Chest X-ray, PA view. Patient: 60 years old, sex F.
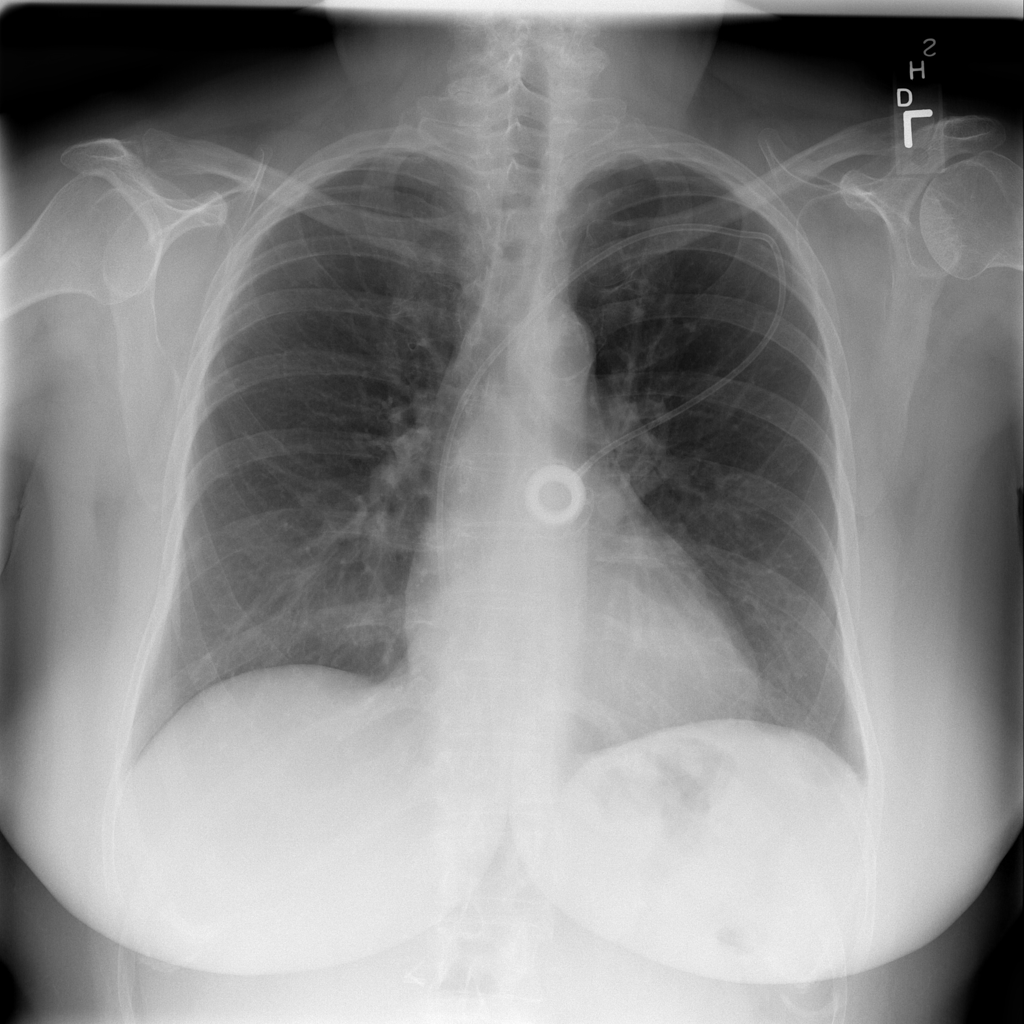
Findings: No Finding